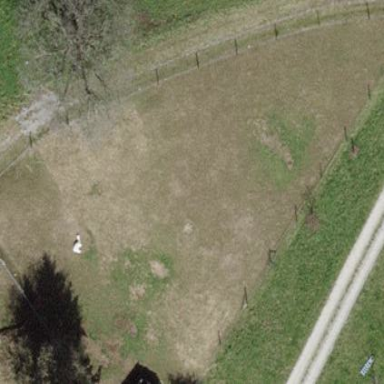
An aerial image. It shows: Fence is in the image.